Question: Navigating the site letsgofestas.com.br in some situations an error occurs in IE:
<URL>

I can not trace the reason for the error.
There follows a pattern, while the user navigates in some given time the error occurs. Do not have a specific page or specific code....
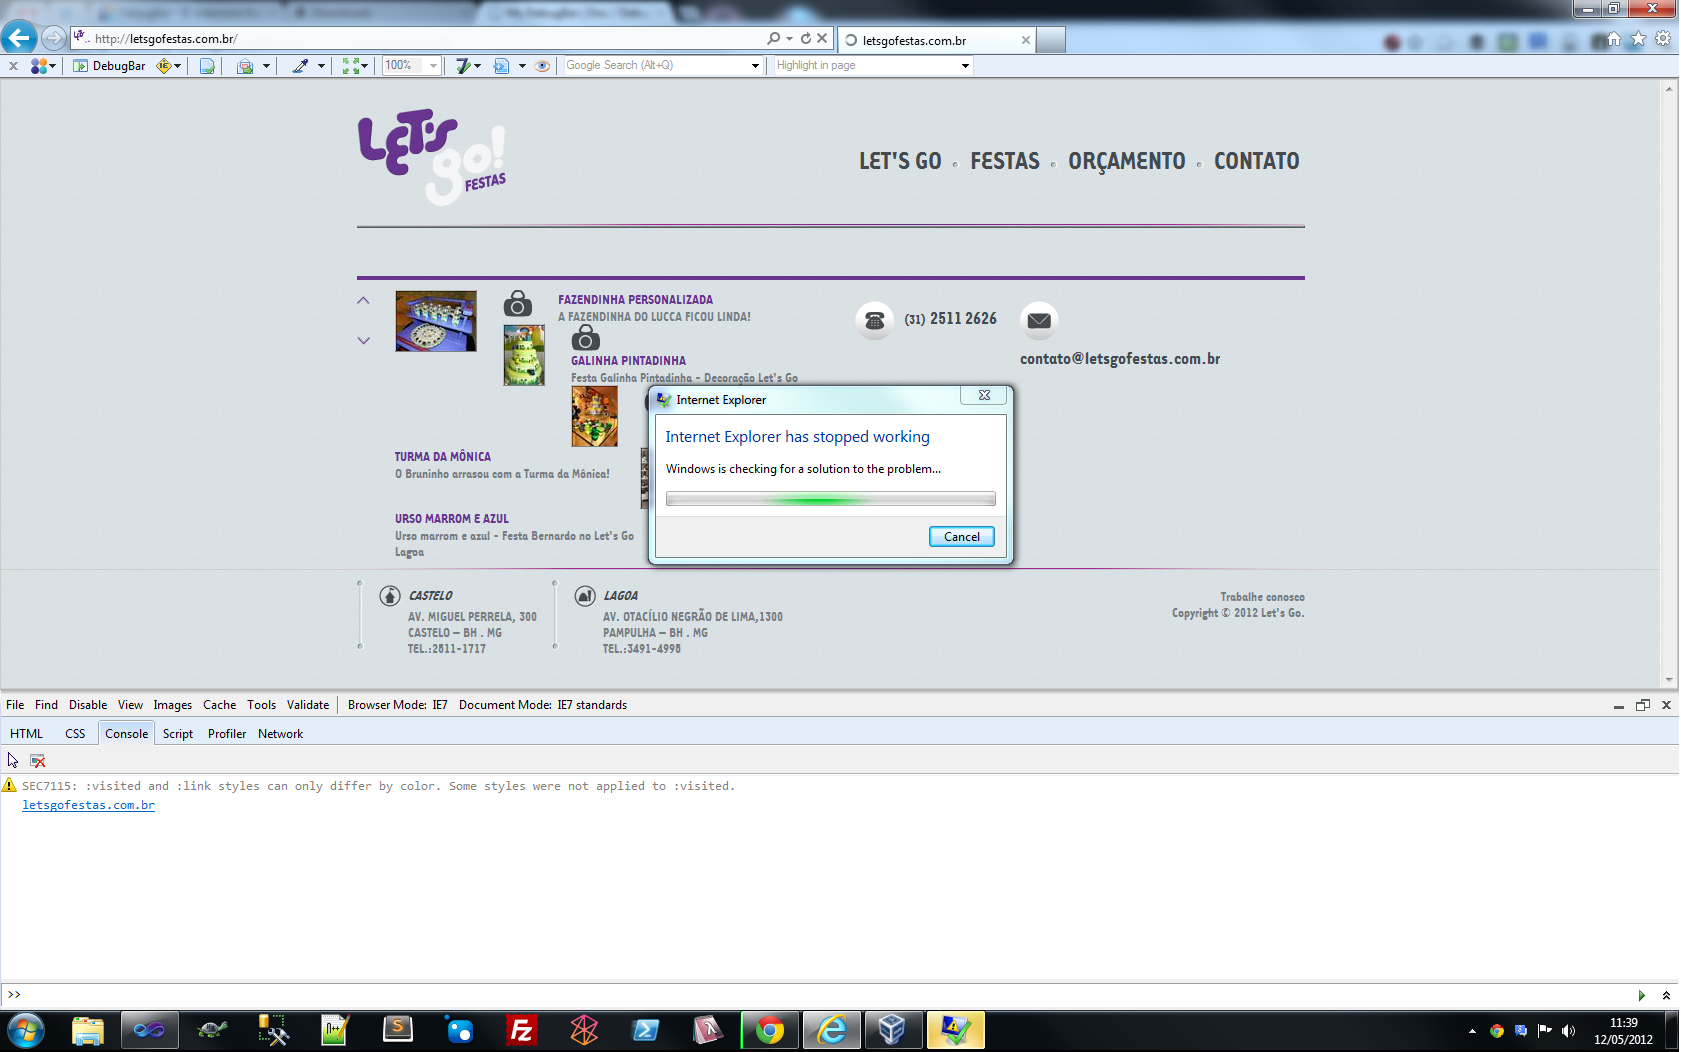
Answer: I was able to get the site to crash IE twice - though I suspect it may be that IE is killing itself on account of how much memory is being used on the site. It died both times at about 85mb of memory usage. This leads me to suspect that you have some scripting issues that are eating up the memory.
While I cannot tell you specifics with regards to what scripting needs to be revisited, and perhaps re-considered, I did focus on the Infantil and Adulto pages in gaining the memory growth necessary for both crashes.
You might consider taking some of your JavaScript over to <URL> and see if there are any optimizations that can be made which would result in better memory-management in IE7. I was unable to get the site to crash in IE10.